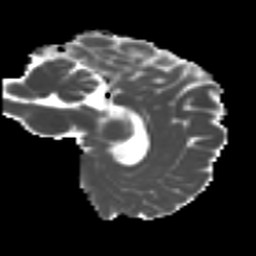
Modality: MD
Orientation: sagittal
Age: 23
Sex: female
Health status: ill
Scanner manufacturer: siemens
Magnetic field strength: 3 T
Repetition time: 6.5 s
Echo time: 0.062 s